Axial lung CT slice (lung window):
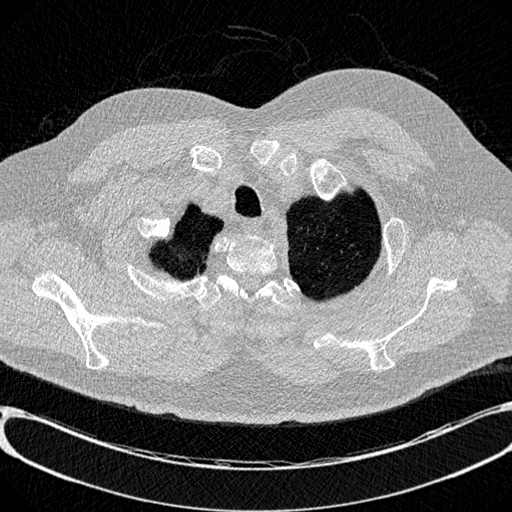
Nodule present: no